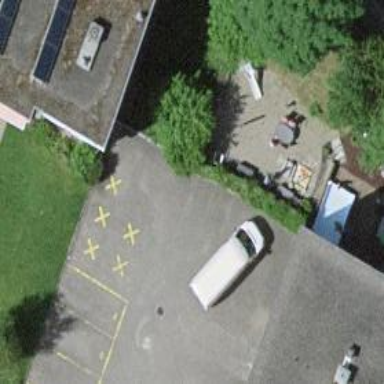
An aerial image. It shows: Garage building.